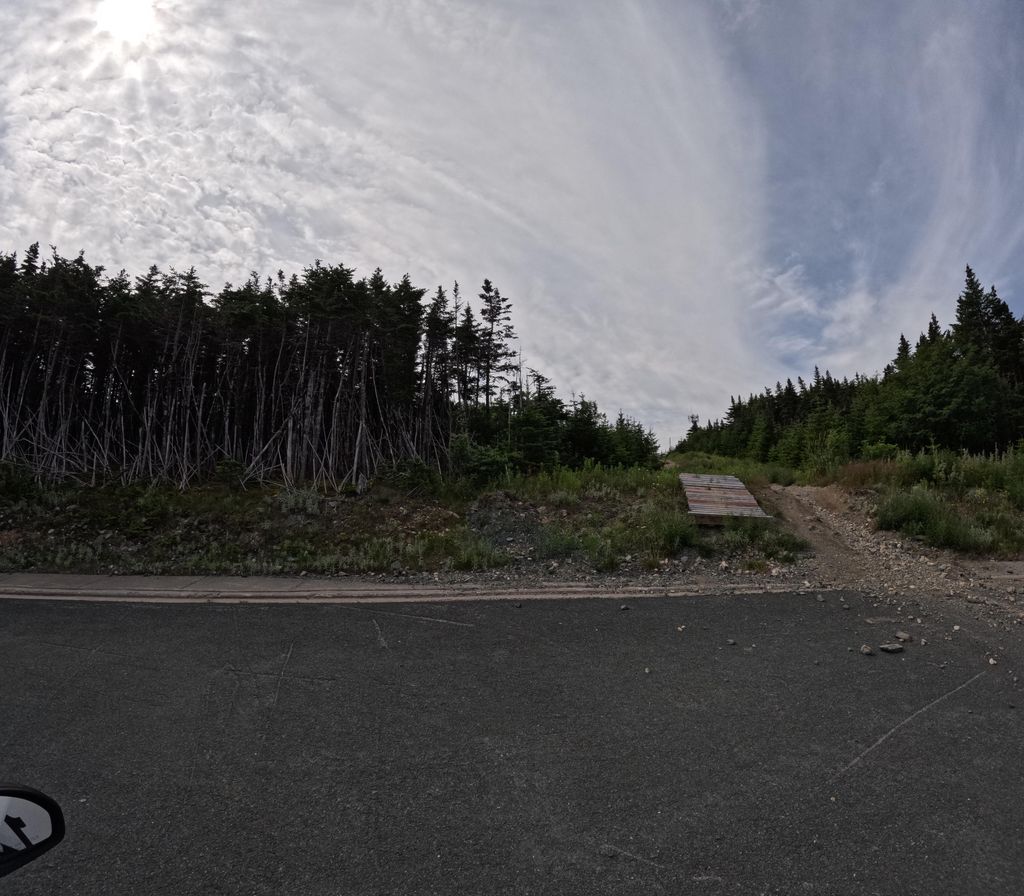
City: st_johns